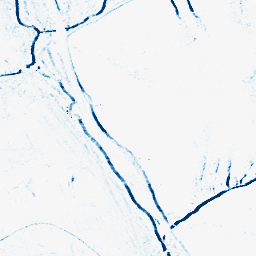
Category: morphological
Decomposition family: morphological_rect
Decomposition parameters: operation: closing
width: 5
height: 3
Upsampling method: bilinear
Upsampling parameters: scale: 4
Upsampling scale: 4